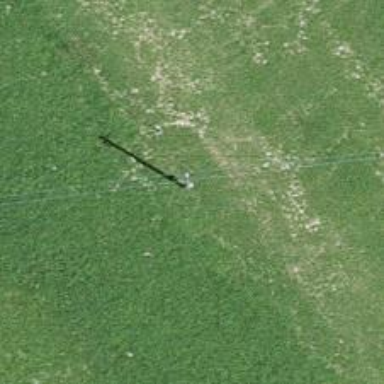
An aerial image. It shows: Power pole.